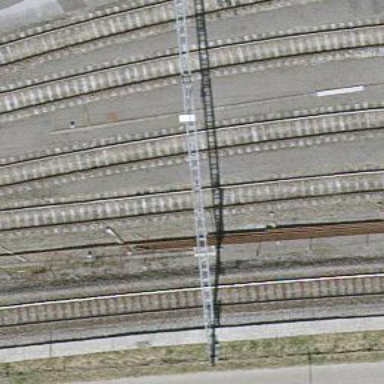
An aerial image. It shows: Single-track electrified railway service yard with contact line for trains.